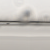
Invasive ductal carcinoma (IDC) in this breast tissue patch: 0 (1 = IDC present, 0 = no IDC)